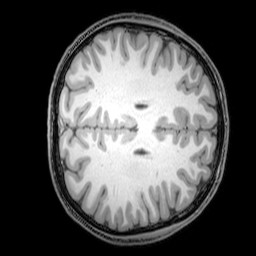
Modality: T1w
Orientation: axial
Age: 24
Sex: male
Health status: healthy
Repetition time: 0.081 s
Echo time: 0.037 s